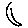
Label: moon